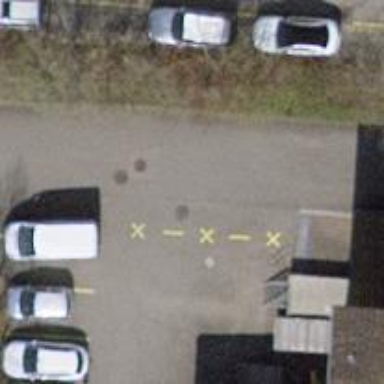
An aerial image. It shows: Driveway.